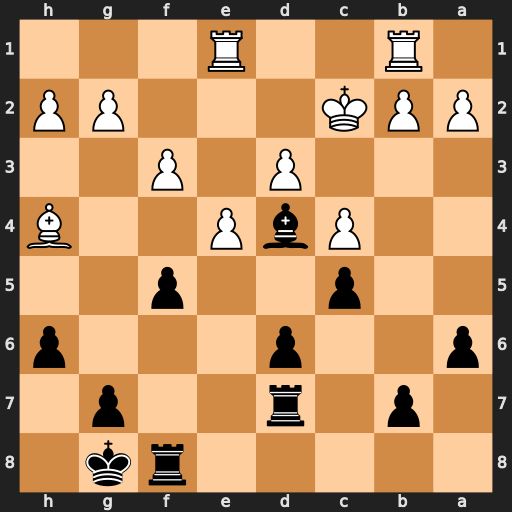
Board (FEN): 5rk1/1p1r2p1/p2p3p/2p2p2/2PbP2B/3P1P2/PPK3PP/1R2R3
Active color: b
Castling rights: -
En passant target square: -
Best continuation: g5 Bg3 f4 Rh1 fxg3